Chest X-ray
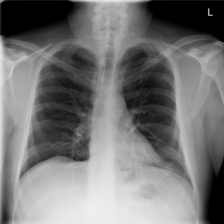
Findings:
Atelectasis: negative
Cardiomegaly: negative
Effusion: negative
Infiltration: negative
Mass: negative
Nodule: negative
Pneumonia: negative
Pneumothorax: negative
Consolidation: negative
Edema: negative
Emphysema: negative
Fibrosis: negative
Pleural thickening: negative
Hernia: negative